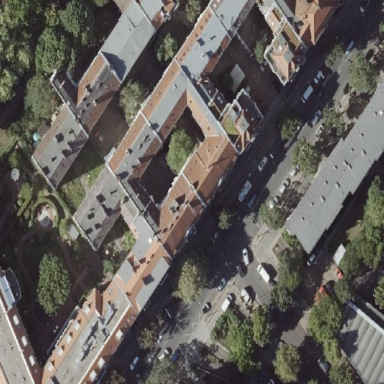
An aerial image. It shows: Residential building with gambrel roof shape.